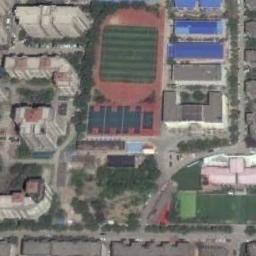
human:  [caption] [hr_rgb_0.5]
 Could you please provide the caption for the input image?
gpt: There is a track field in the lower right corner .

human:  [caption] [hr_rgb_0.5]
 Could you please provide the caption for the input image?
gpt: There are many buildings next to the ground track field .

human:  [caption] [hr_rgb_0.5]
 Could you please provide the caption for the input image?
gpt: The ground track field is surrounded by some buildings and some other sports areas are next to the ground track field .

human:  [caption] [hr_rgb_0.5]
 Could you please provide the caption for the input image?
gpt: A track and field is built in the middle of a residential area, Surrounded by a lot of vegetation .

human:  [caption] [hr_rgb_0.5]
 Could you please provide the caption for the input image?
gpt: There are some blue buildings beside the ground track field .